Question: Does anyone know a way to change the font size of these dates? I want to make them a little smaller so they will all fit instead of skipping one each time..

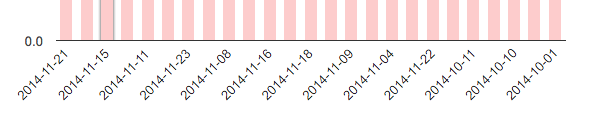
Answer: Try with:
'''
options:{
hAxis : {
textStyle : {
fontSize: 7 // or the number you want
}
}
}
'''